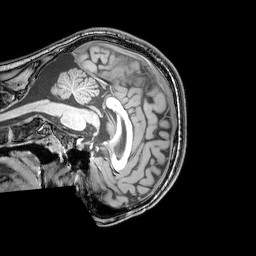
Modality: T1w
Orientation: sagittal
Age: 24
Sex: male
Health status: healthy
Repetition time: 0.081 s
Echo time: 0.037 s